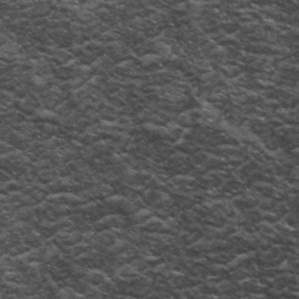
Label: frost